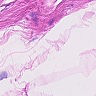
Metastatic tissue present: no